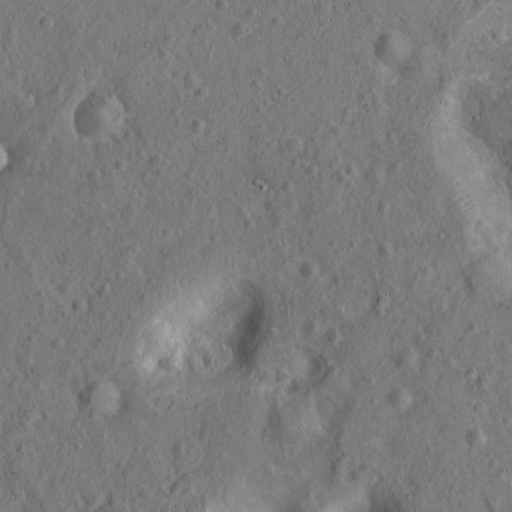
Objects detected: cone, cone, cone, cone